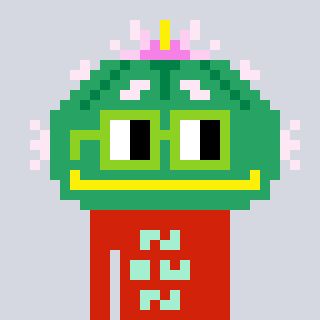
a pixel art character with square light green glasses, a peyote-shaped head and a red-colored body on a cool background